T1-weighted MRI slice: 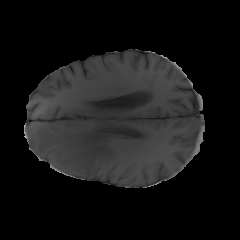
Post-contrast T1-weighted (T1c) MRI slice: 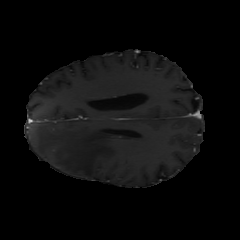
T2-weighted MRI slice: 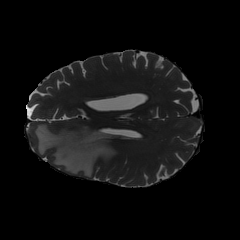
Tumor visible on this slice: yes